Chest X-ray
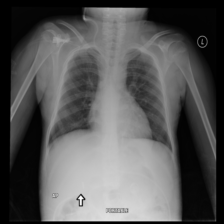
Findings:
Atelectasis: negative
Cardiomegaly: negative
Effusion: negative
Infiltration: negative
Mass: negative
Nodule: negative
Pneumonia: negative
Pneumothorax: negative
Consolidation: negative
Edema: negative
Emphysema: negative
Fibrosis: negative
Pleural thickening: negative
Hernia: negative